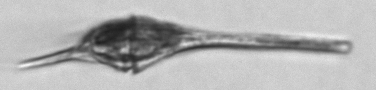
Label: Tripos_lineatus